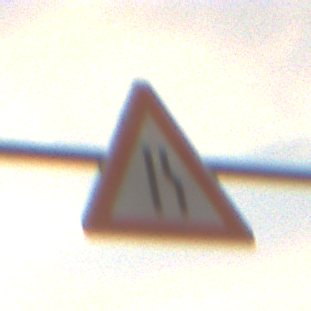
Verkehrszeichen: EinseitigVerengteFahrbahnRechts
Umgebung: Outdoor, Nature
Tageszeit: SunriseSunset
Wetter: PartlyCloudy
Licht: Natural
Jahreszeit: NotSpecified
Kontrast: LowContrast